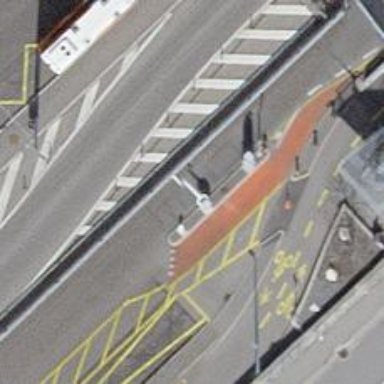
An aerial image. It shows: Lift gate barrier.